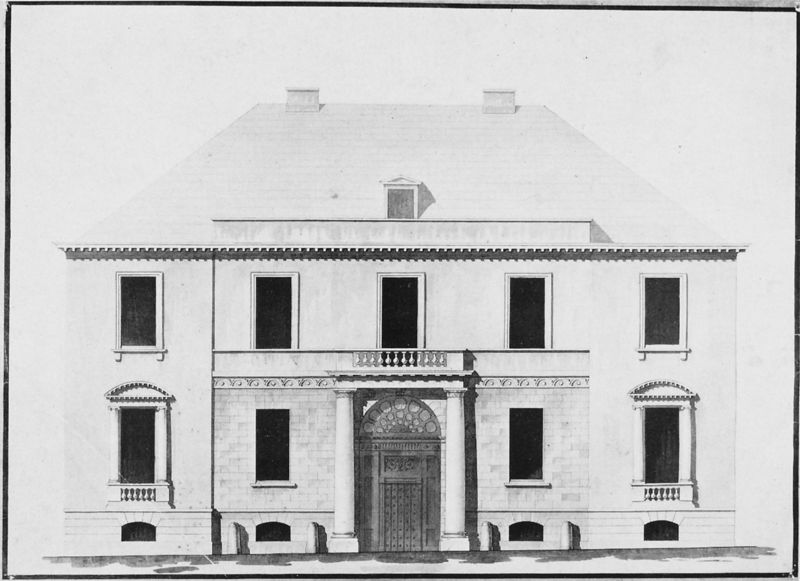
Titel: Haus Willink in Altona, Palmaille 29; Straßenfront
Künstler: Christian Frederik Hansen
Institution: Kopenhagen, Kunstakademie
Schlagwörter: schatten, weiß, fenster, holz, pfeiler, schwarz, skizze, straße, säule, säulen, tür, zeichnung, dach, gebäude, haus, architektur, sockel, stein, steine, front, schornstein, balkon, terrasse, ansicht, bogen, fassade, giebel, schornsteine, ziegel, rundbogen, einfach, tor, eingang, keller, umriß, balustrade, schlicht, schwarzweiß, architrav, fries, portal, sims, mansarde, portikus, vorderansicht, etagen, gaube, plan, kellerfenster, symetrisch, zapfen, luke, gebälk, aufriss, first, schmucklos, mutuli, baluster, planung, eingangstür, scharf, souterrain, dreischiff